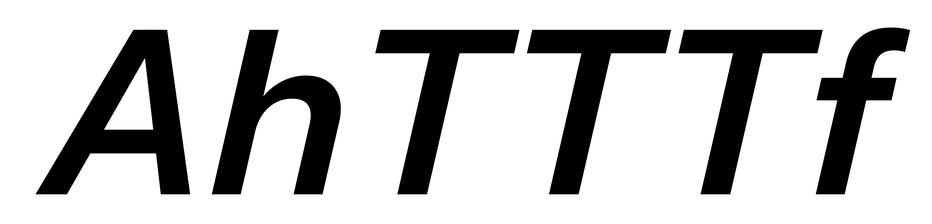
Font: InstrumentSans-Italic_SemiBold_Italic